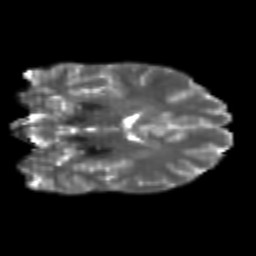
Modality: T2w
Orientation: coronal
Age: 24
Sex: male
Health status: healthy
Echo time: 0.074 s